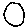
Label: circle